Field crop: maize
Growth stage: 2
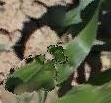
Species: maize